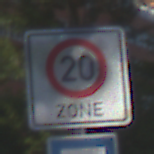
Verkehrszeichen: BeginnZone20
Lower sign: SackgasseRadverkehrDurchlaessig
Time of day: MorningAfternoon
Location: Outdoor (Suburban)
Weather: PartlyCloudy
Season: NotSpecified
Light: Natural